Question: I am working on a jquery issue where I can't hide a div using a button within it. See this fiddle for an example:
<URL>
Is this a limitation of jquery? I'm at a loss as to why the ID returned is correct (and if you explicitly hide the ID in the js console it works!), but when Cancel is clicked nothing happens.

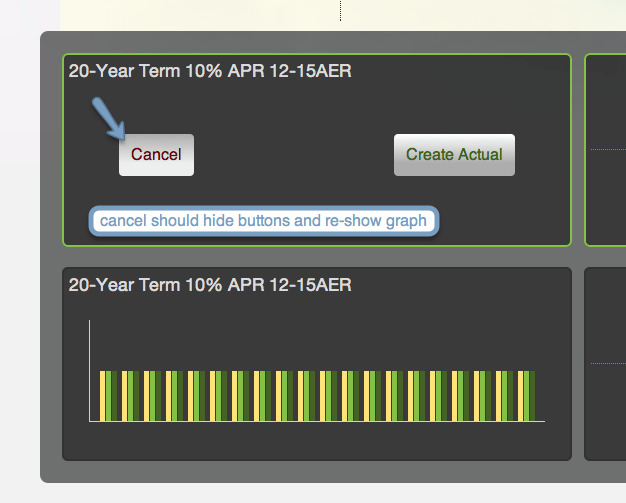
Answer: The problem is that when you click on cancel, it also triggers the hide graph event since it is in the same container. Using stopPropagation() you can cancel the bubbling effect.
<URL>
Comment out the stopPropagation() line to see in the console that it hides and shows simultaneously when you click cancel.